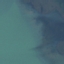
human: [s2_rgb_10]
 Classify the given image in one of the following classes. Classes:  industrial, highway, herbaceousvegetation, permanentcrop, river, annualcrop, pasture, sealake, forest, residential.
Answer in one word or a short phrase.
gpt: SeaLake